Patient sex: F
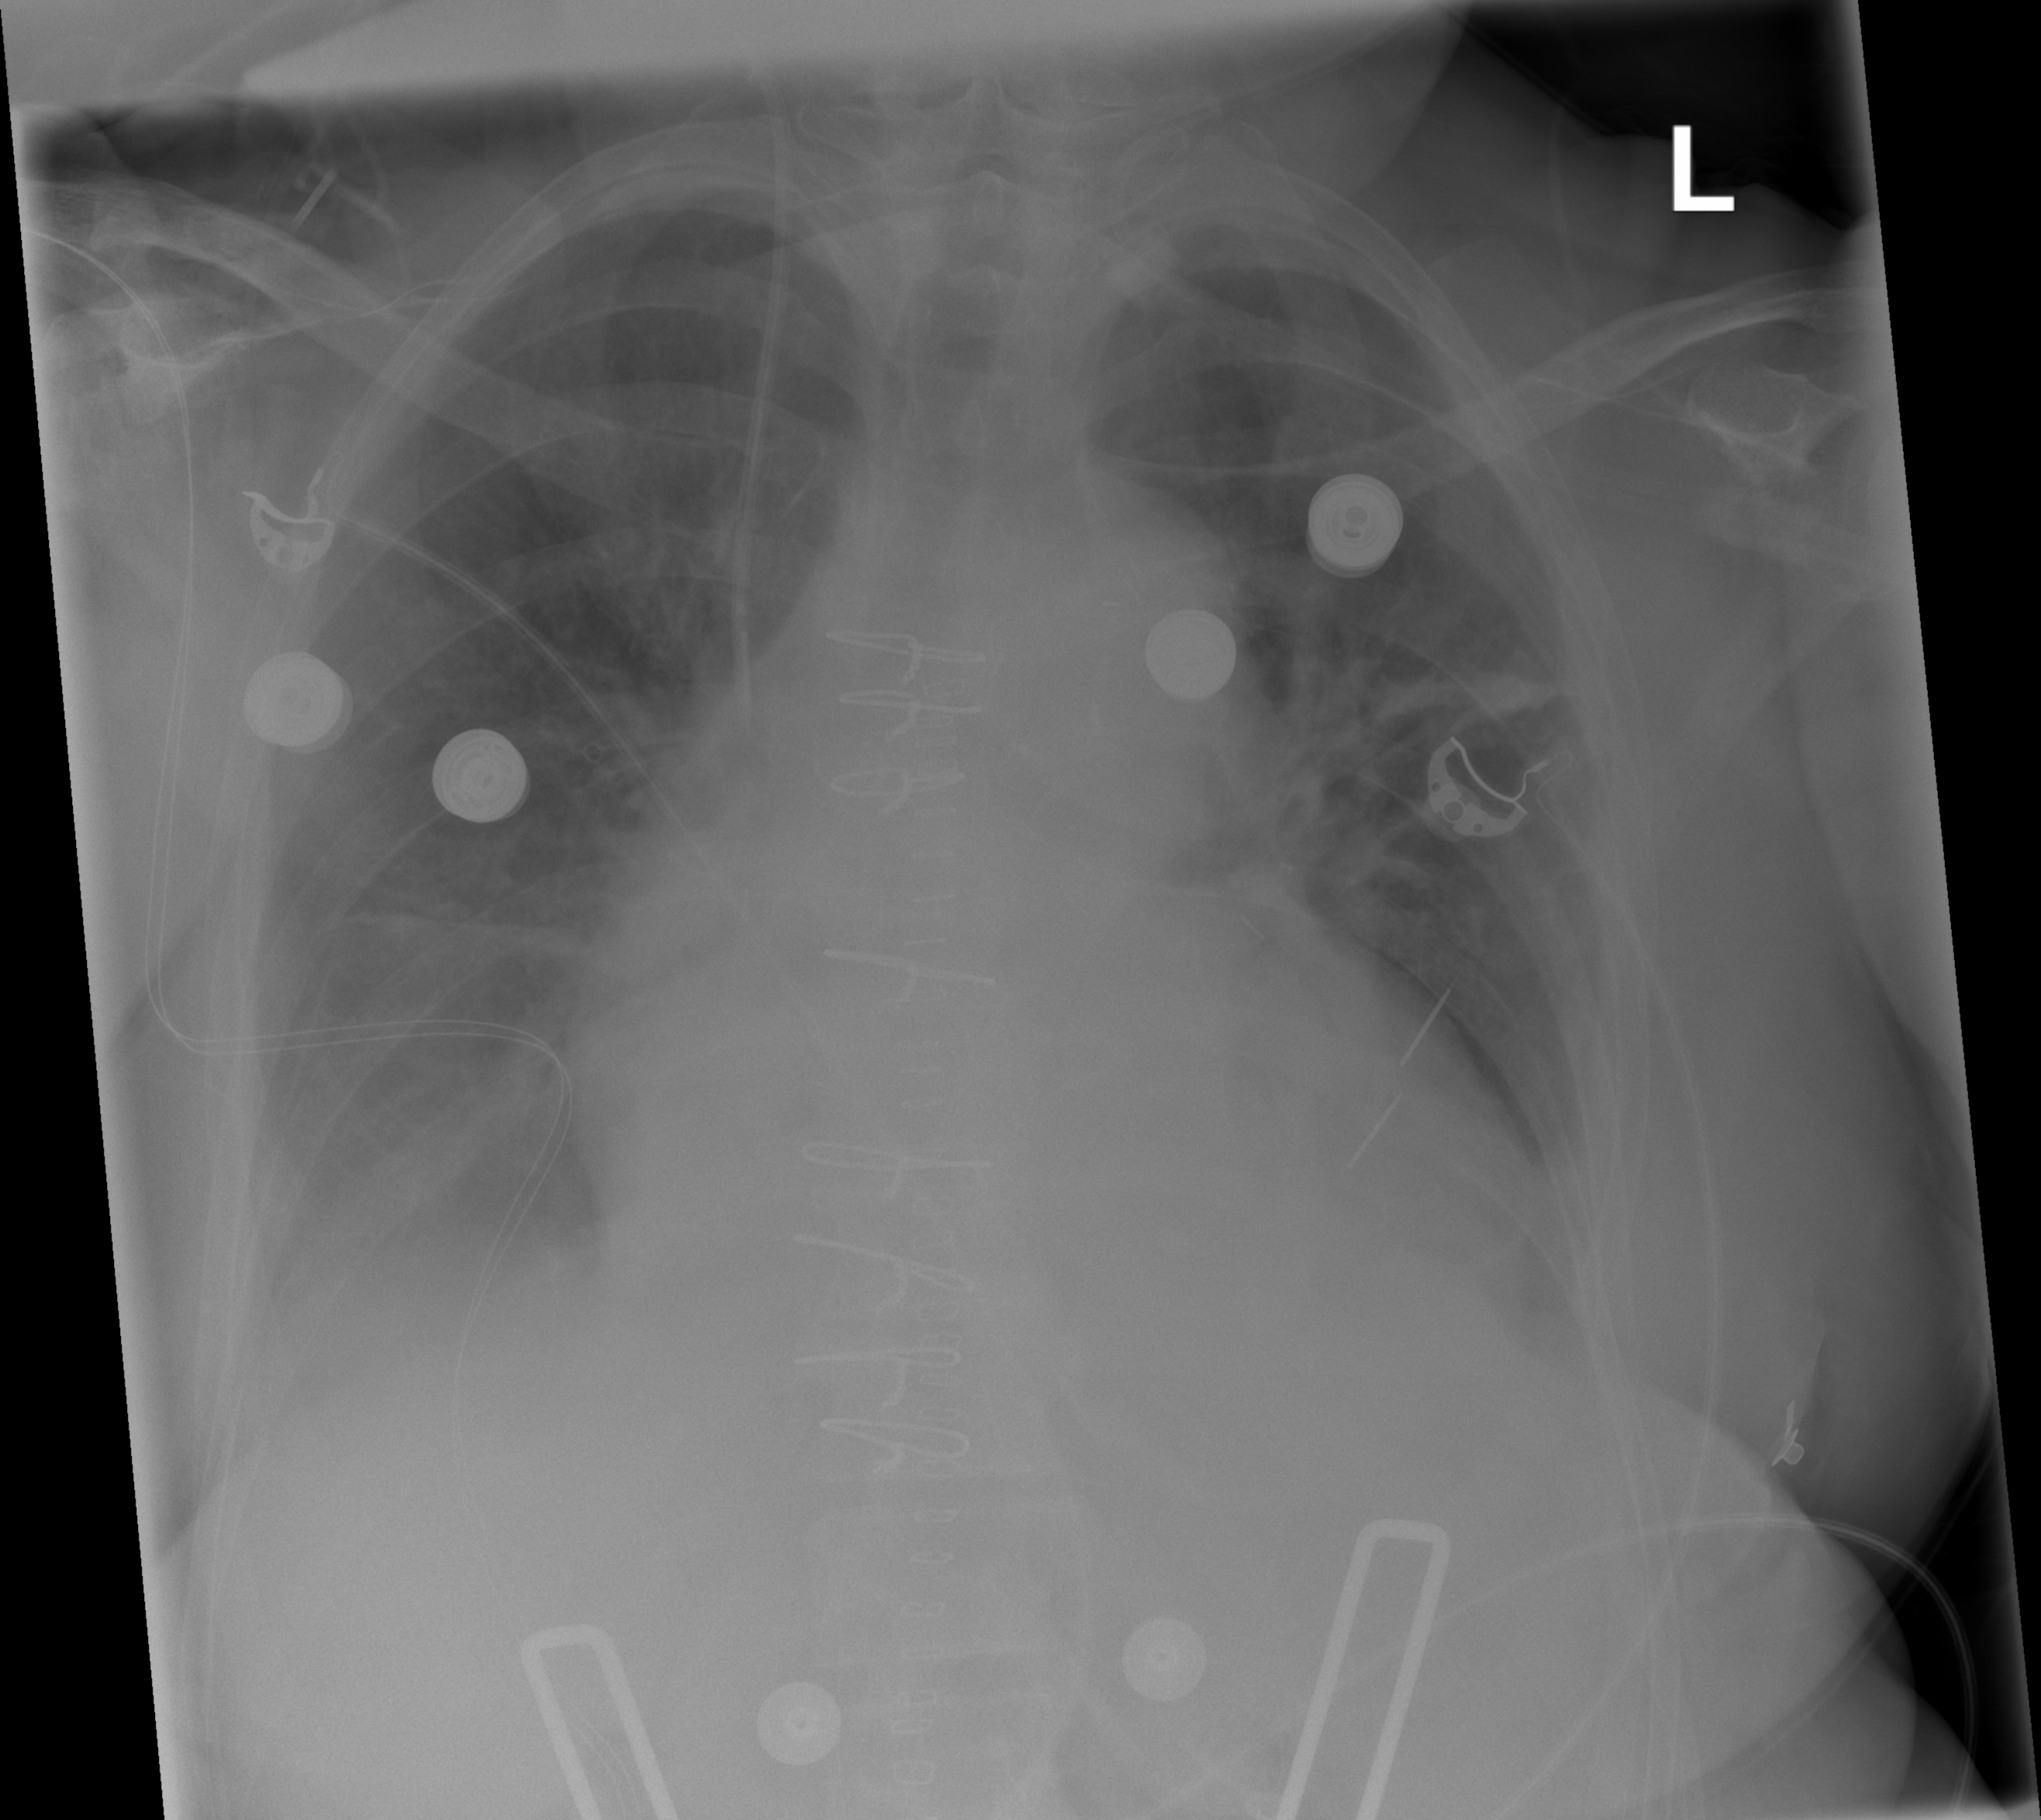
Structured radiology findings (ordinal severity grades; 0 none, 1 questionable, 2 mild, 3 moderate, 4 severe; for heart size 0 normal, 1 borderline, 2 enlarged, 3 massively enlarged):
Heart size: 2
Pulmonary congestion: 0
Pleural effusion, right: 2
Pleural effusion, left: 2
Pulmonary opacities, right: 0
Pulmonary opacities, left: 0
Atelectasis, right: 2
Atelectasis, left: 2